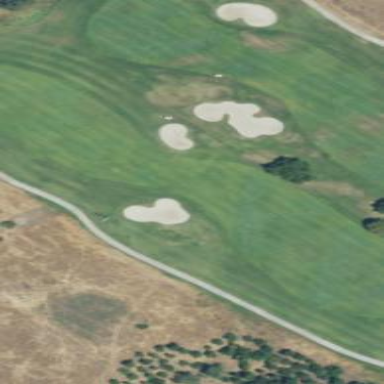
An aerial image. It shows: Scenic golf fairway.